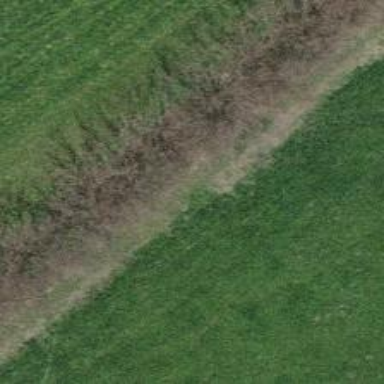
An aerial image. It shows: Hedge barrier.